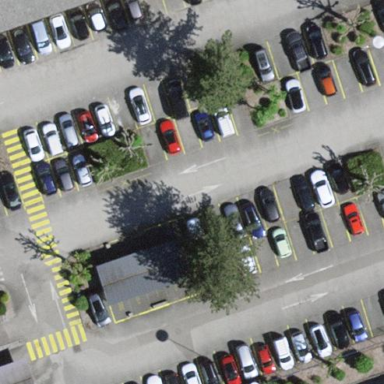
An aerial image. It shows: Parking area with surface.